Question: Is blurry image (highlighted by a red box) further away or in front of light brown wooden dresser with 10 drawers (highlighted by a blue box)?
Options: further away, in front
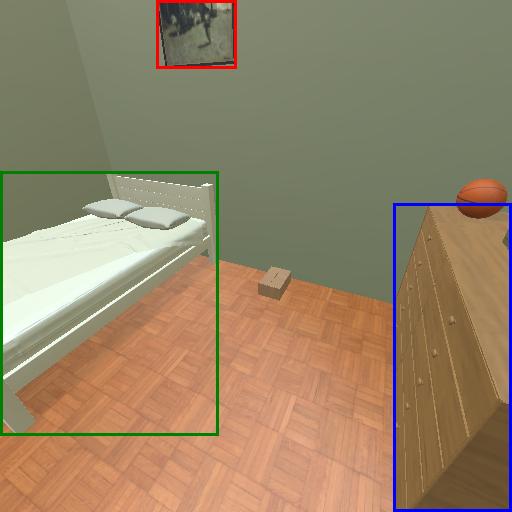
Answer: further away